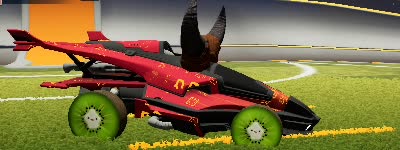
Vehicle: aftershock